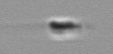
Label: flagellate_morphotype3